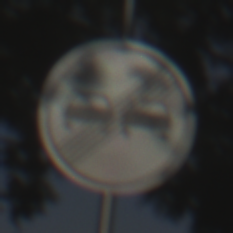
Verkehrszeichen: EndeUeberholverbot
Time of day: MorningAfternoon
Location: Outdoor (Nature)
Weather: Clear
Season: NotSpecified
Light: Natural